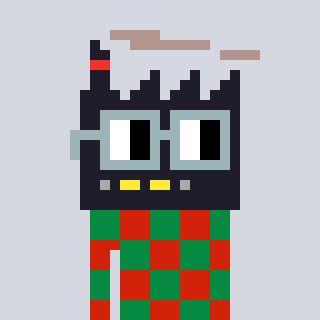
a pixel art character with square dark gray glasses, a factory-shaped head and a red-colored body on a cool background